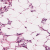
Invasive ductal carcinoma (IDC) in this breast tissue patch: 0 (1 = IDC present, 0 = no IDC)